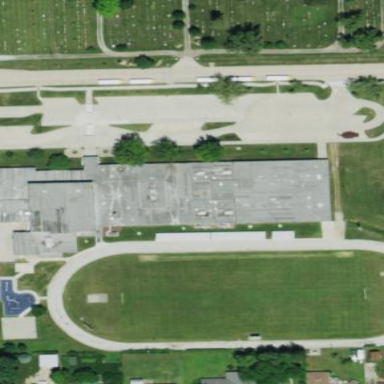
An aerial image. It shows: School building.